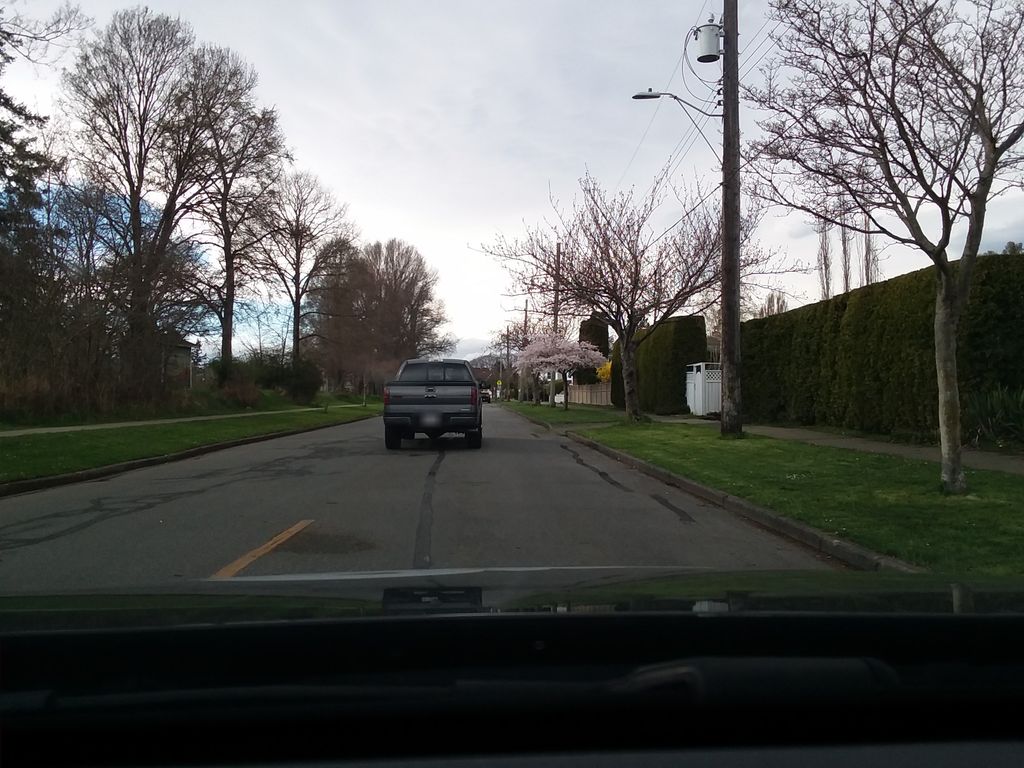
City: victoria